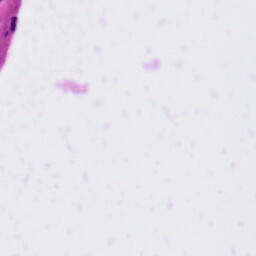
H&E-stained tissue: Tonsil